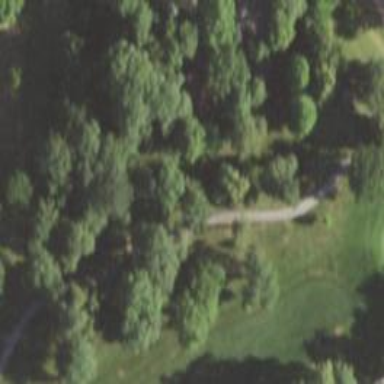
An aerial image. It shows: Path for both road and golf.